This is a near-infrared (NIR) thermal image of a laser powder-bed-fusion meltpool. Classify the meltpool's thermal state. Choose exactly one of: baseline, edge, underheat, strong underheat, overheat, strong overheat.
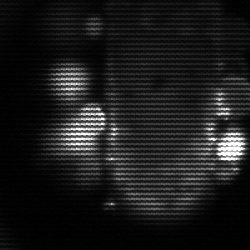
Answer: strong underheat